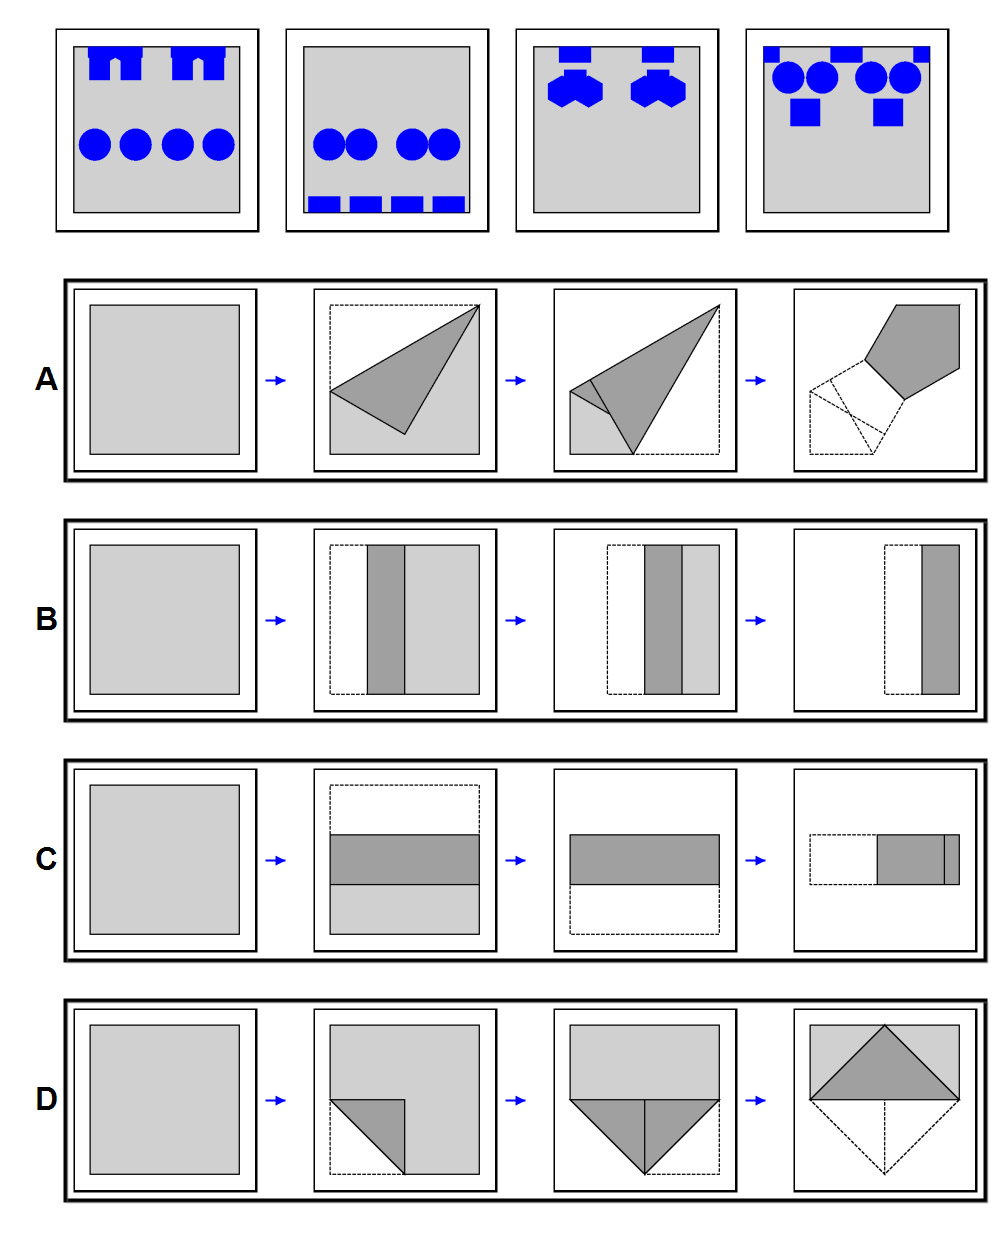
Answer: B